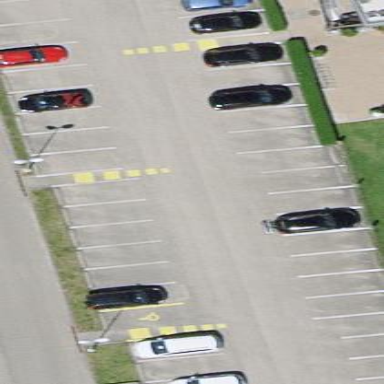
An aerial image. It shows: Parking area.